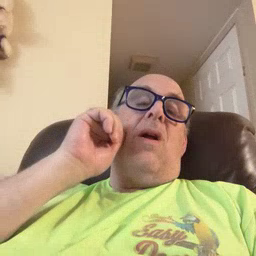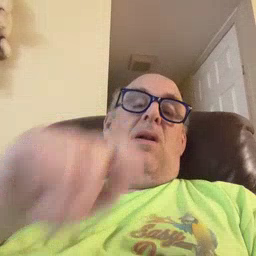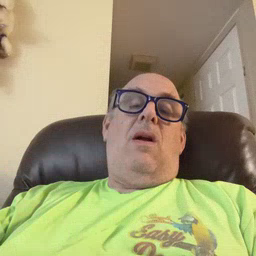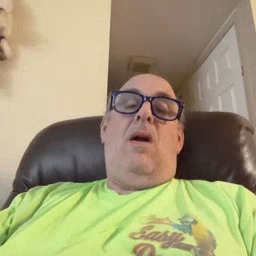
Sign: aunt